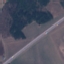
Label: Highway